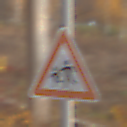
Verkehrszeichen: KinderRechts
Umgebung: Roofed, Suburban
Tageszeit: SunriseSunset
Wetter: Clear
Licht: Natural
Jahreszeit: NotSpecified
Kontrast: MediumContrast